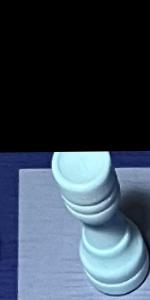
Label: Rook_White